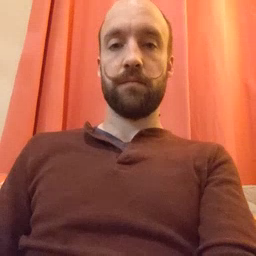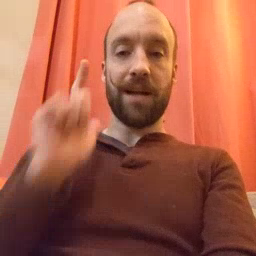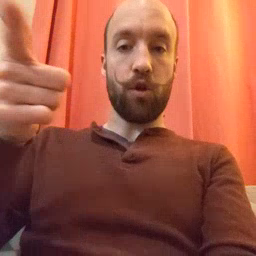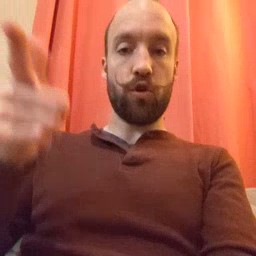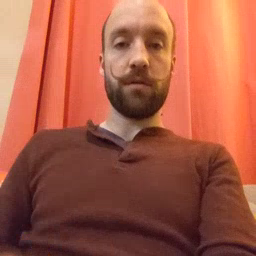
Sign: later